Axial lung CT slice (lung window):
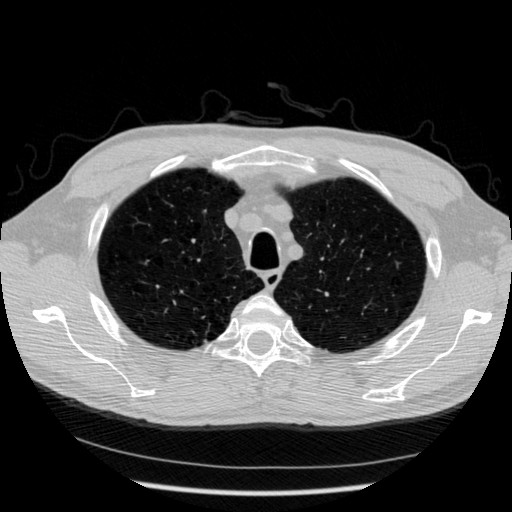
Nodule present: no